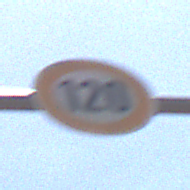
Verkehrszeichen: Geschwindigkeit120
Umgebung: Outdoor, Nature
Tageszeit: Midday
Wetter: PartlyCloudy
Licht: Natural
Jahreszeit: NotSpecified
Kontrast: HighContrast